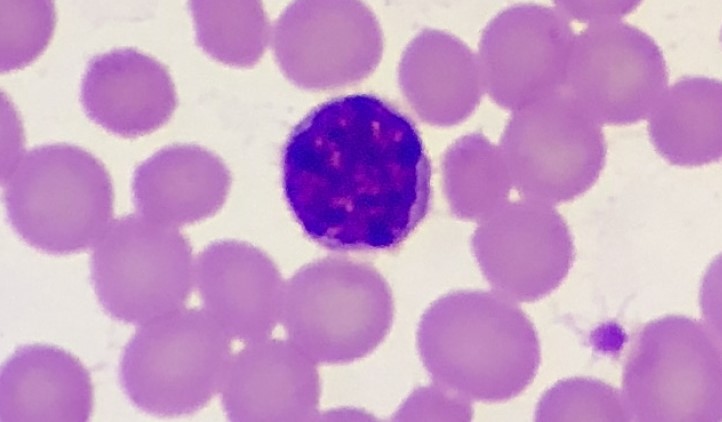
White blood cell type: Lymphocyte